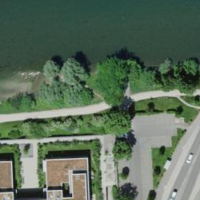
EUNIS habitat code: 24
Species observed at this site:
Linaria vulgaris